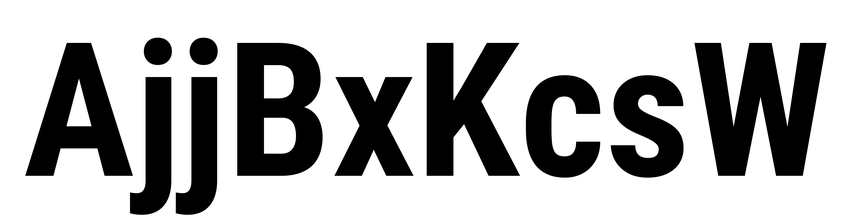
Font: Roboto_Condensed_Bold